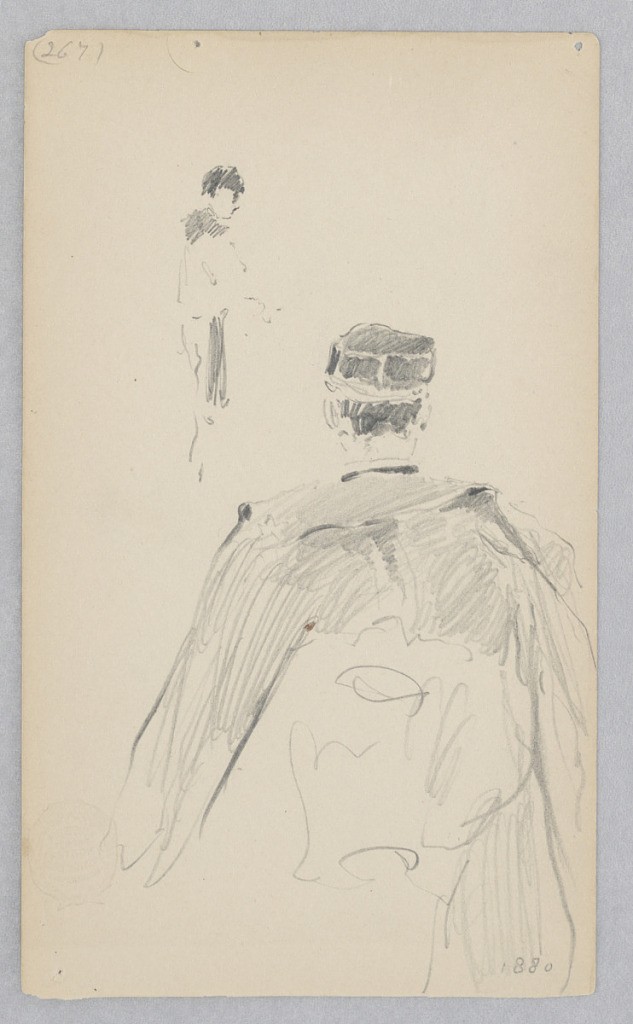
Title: Men
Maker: Robert Frederick Blum, American, 1857–1903
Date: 1880
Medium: Graphite on wove paper
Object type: Drawing
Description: Sketch of two male figures in police uniform.